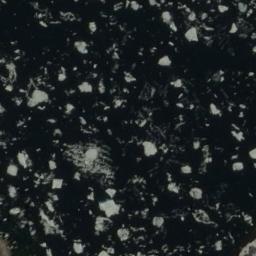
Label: sea_ice